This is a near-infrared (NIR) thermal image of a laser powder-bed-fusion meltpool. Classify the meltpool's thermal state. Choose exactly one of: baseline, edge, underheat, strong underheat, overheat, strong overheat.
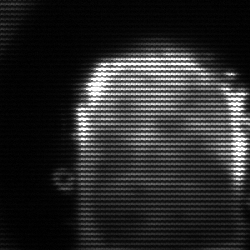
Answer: baseline